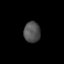
Tissue: lung
Cell type: Endothelial cells
Senescence score: 0.576
Nuclear area (px): 336
Mean DAPI intensity: 81.301